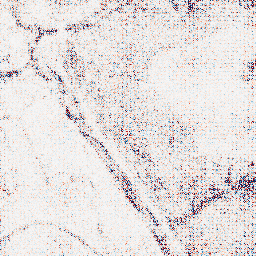
Category: wavelet
Decomposition family: wavelet_reverse_biorthogonal
Decomposition parameters: wavelet: rbio3.5
level: 1
Upsampling method: regularized
Upsampling parameters: scale: 4
lambda_reg: 0.1
Upsampling scale: 4